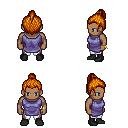
a pixel art fantasy rpg character, male body template, human, dark skin, chain tabard jacket, white pants, dark blonde short topknot hairstyle, bracelets, black shoes, four views (front, back, left, right), 2x2 character sprite sheet, small pixel art, hard edges, no anti-aliasing